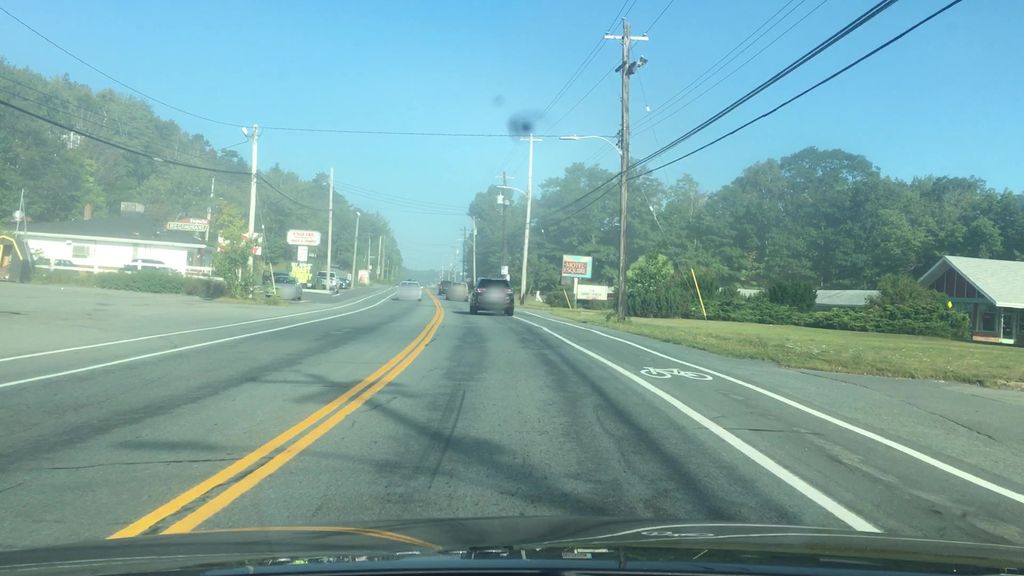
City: halifax